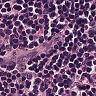
Metastatic tissue present: no